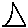
Label: triangle